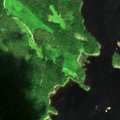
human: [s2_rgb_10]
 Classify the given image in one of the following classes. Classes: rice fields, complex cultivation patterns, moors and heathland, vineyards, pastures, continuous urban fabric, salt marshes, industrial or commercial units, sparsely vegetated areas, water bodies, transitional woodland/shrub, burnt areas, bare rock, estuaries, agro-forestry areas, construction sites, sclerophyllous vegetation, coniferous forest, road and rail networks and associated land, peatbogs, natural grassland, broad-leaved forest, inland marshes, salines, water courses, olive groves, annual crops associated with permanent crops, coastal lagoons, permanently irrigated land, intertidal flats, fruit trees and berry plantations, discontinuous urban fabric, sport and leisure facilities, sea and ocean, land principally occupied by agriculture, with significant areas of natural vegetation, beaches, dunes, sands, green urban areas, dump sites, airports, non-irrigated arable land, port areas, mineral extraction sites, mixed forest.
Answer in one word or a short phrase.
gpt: coniferous forest, mixed forest, water bodies